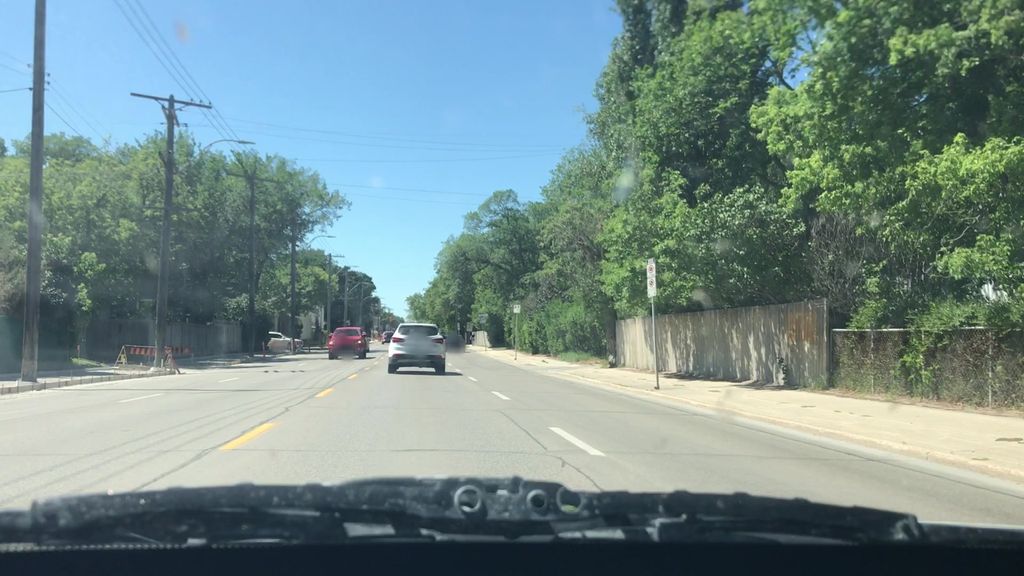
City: winnipeg